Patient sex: M
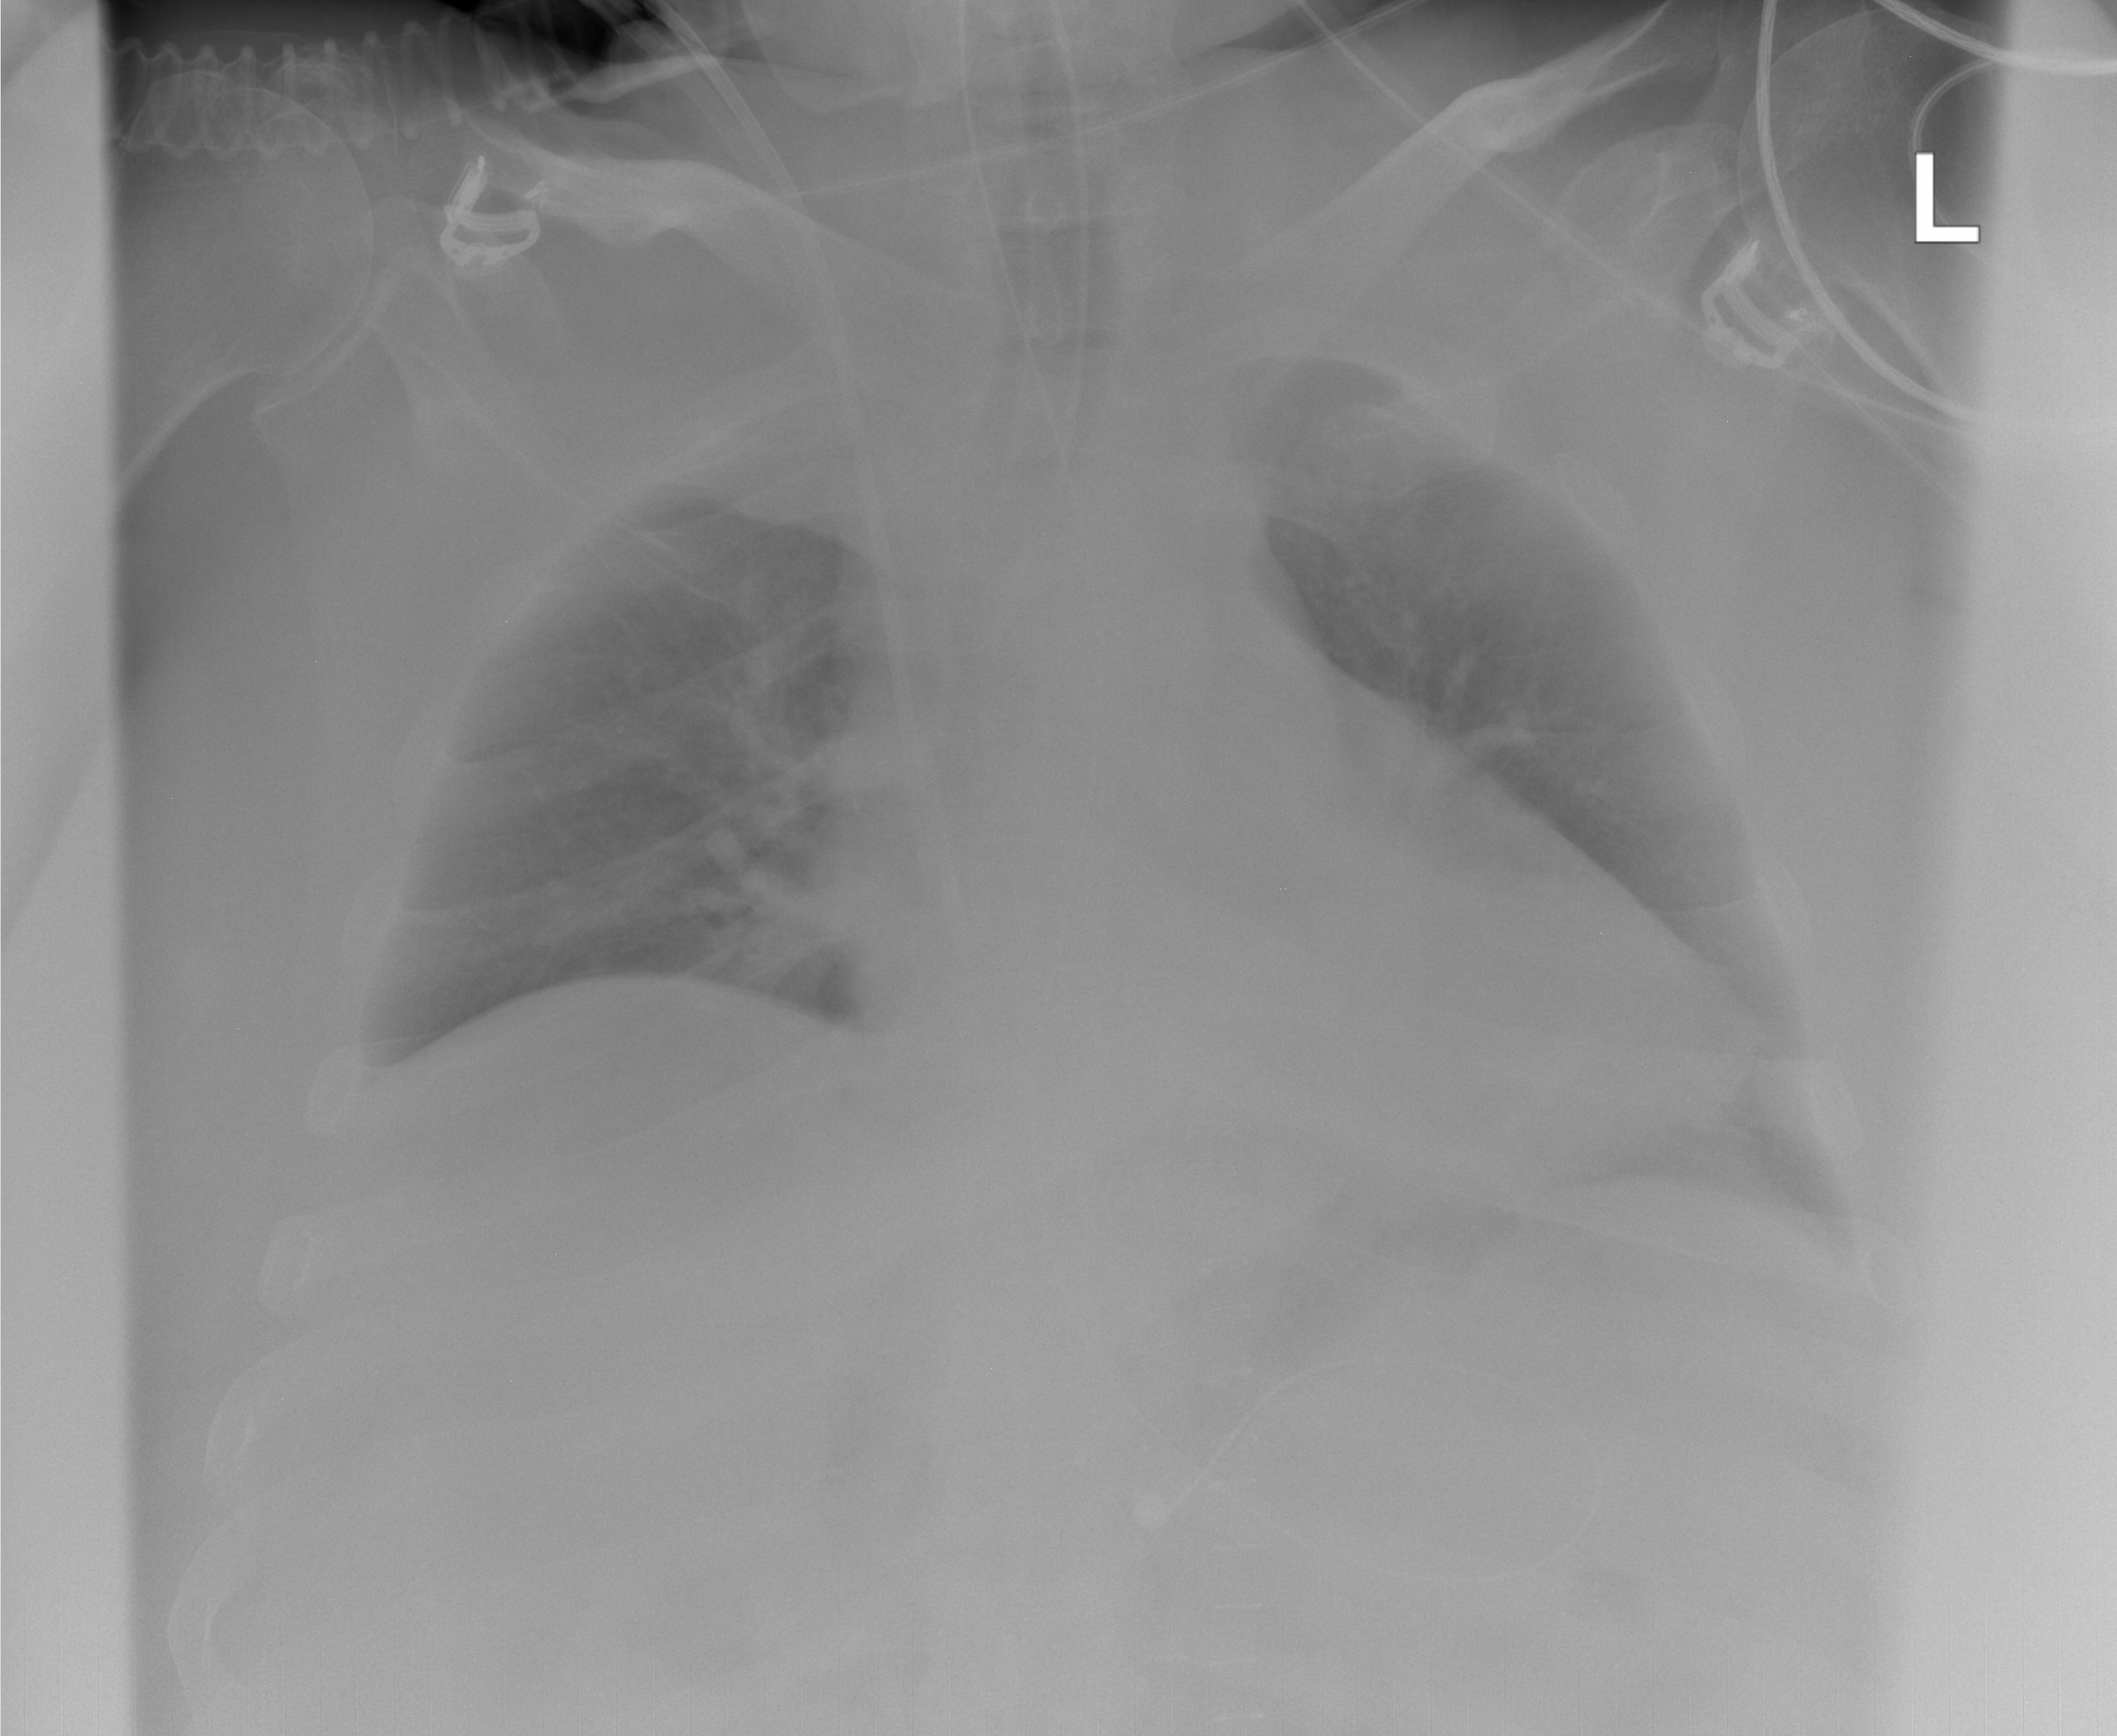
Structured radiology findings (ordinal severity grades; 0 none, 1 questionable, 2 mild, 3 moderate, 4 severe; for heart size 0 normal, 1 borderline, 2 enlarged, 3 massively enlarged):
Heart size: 2
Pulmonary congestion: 2
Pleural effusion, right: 1
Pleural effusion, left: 0
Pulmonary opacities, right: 2
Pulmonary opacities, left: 0
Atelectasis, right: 0
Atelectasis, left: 0